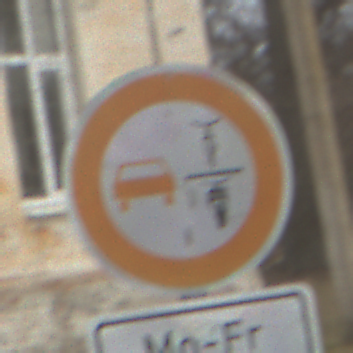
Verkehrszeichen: VerbotUeberholenEinspurigeFahrzeuge
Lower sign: ZeitangabenMitBeschraenkungAufWochentage2
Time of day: MorningAfternoon
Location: Outdoor (Nature)
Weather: PartlyCloudy
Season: Autumn
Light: Natural